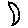
Label: moon